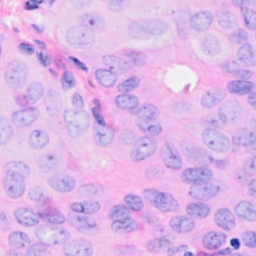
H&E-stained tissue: Breast